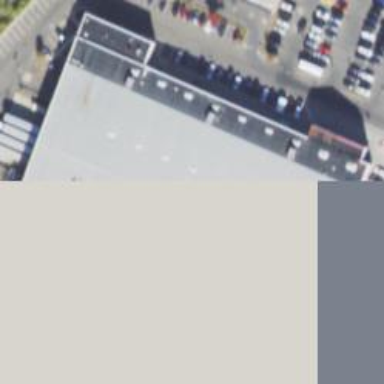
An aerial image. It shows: Wholesale shop housed in building.